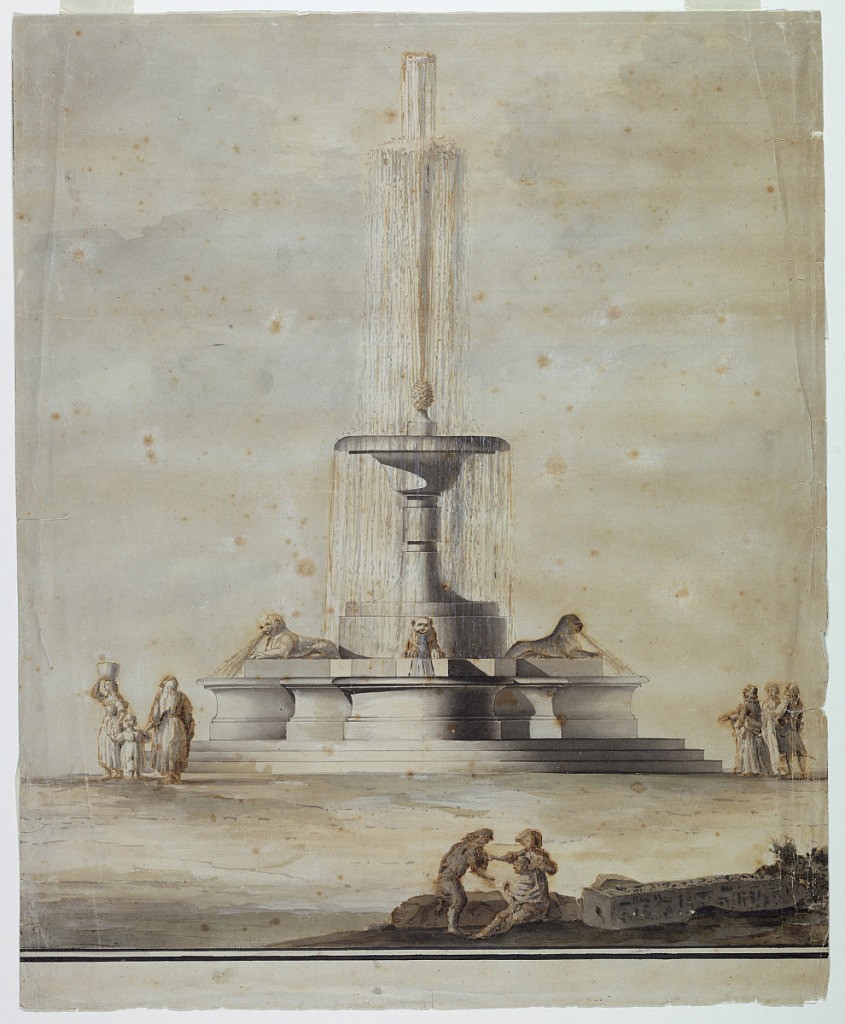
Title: Project for a Fountain
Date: ca. 1780
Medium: Pen and brown ink, brush and watercolor, gouache on off-white laid paper
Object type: Drawing
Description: A fountain whose central basin stands upon a high shaft expels water through a pinecone finial. Lions sit upon a lobed lower basin, with water flowing from their mouths. Figure groups surround the fountain. At front, a ruined obelisk with the suggestion of hieroglyphs.